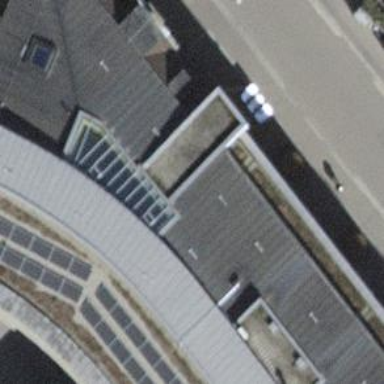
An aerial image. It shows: Bicycle parking facility.